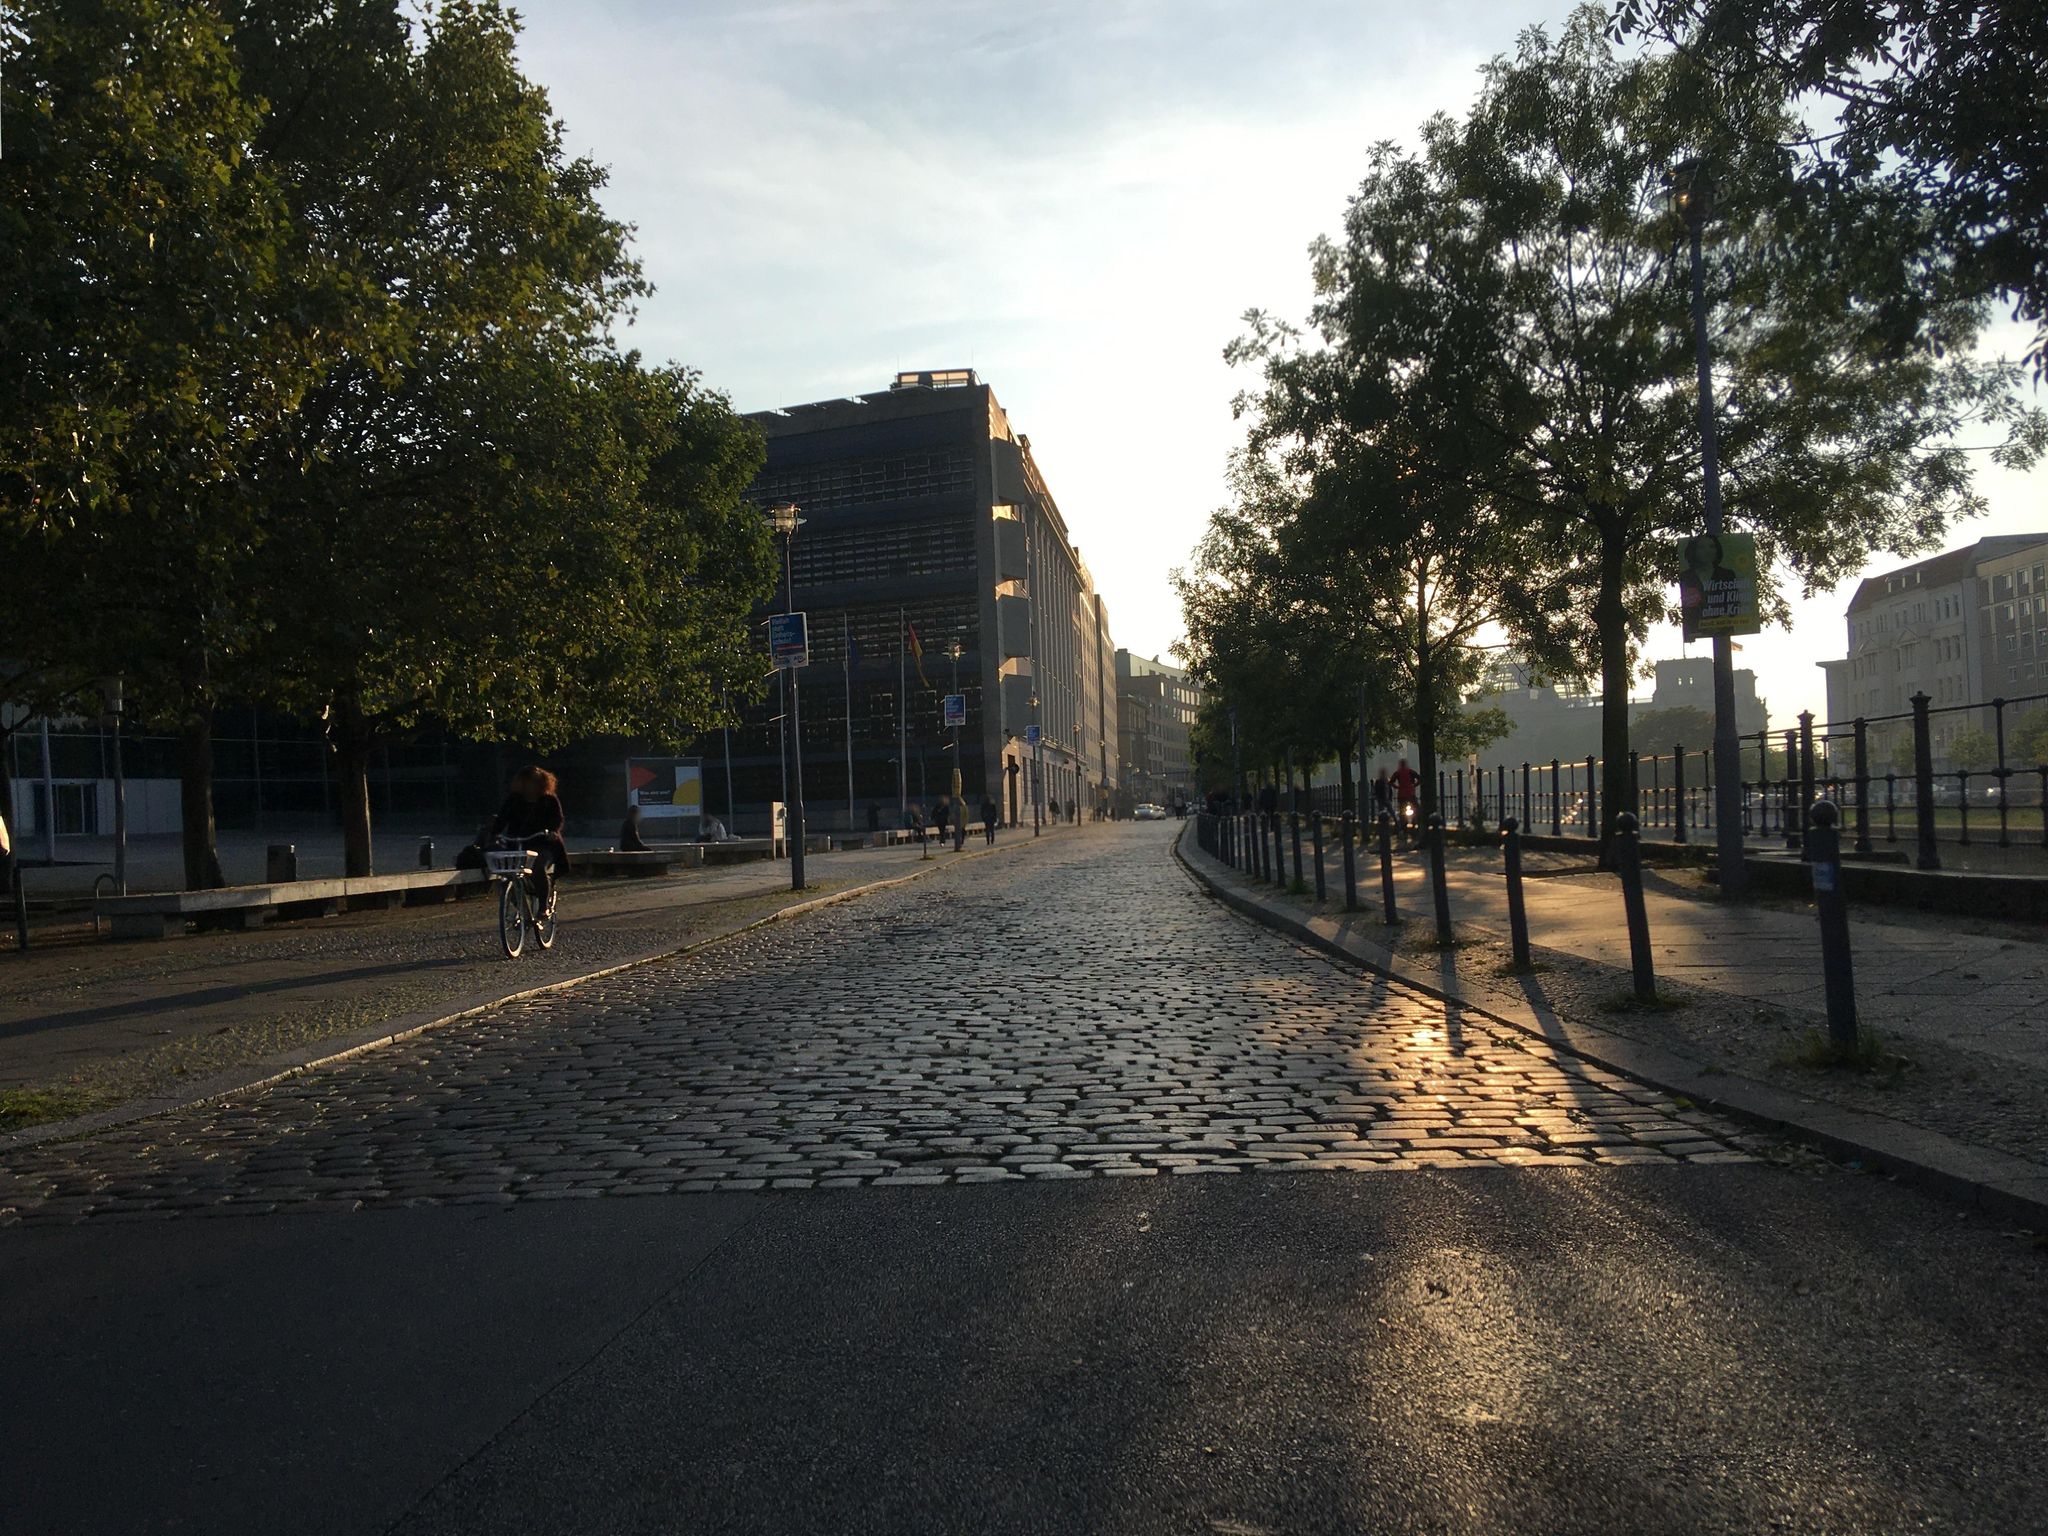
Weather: clear
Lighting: day
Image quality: good
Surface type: cycling surface
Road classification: residential
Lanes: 2
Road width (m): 6
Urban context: urban centre
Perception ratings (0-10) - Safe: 4.26, Lively: 6.98, Beautiful: 7.84, Boring: 2.13, Depressing: 1.52, Wealthy: 6.68